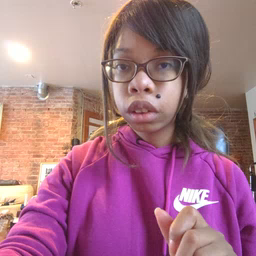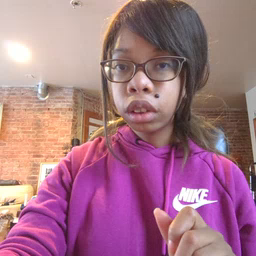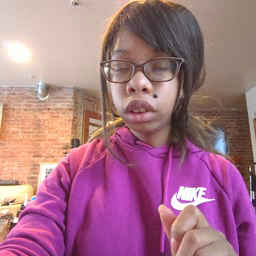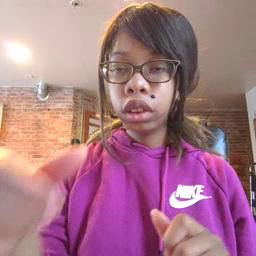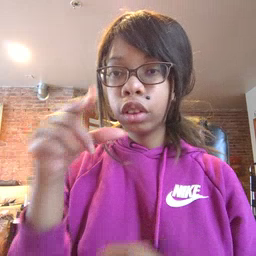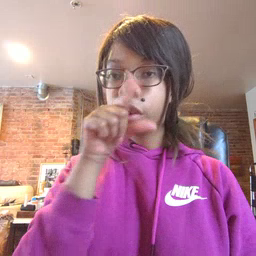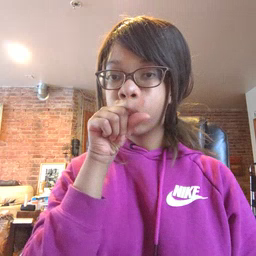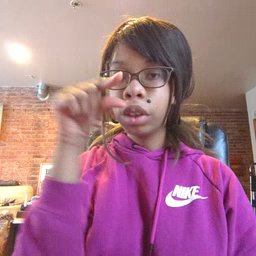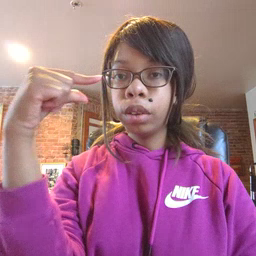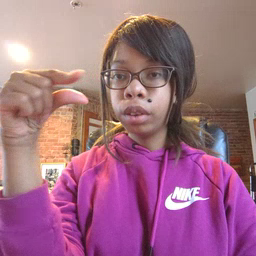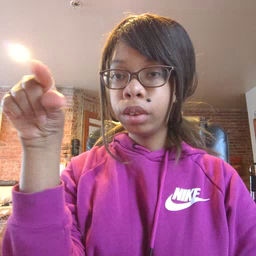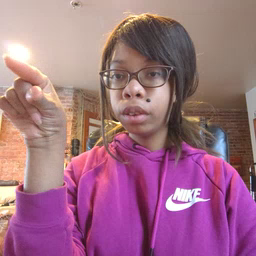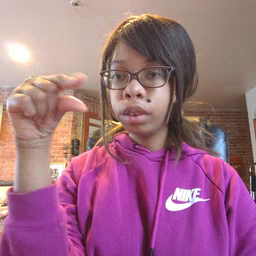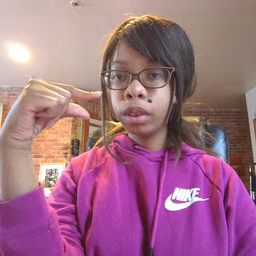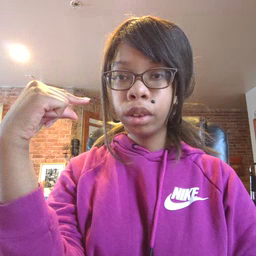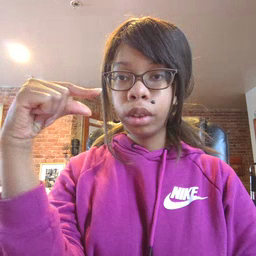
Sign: goose